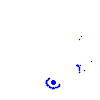
Particle: kaon